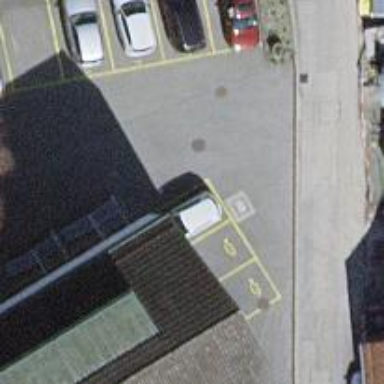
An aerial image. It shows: Car-sharing service available at this location.